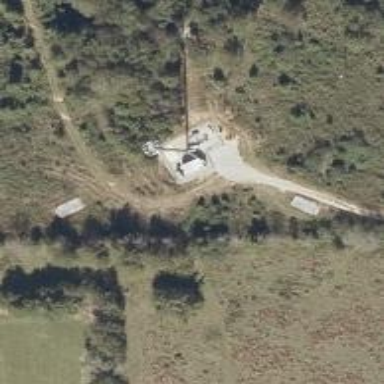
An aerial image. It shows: Man-made mast used for communication purposes.